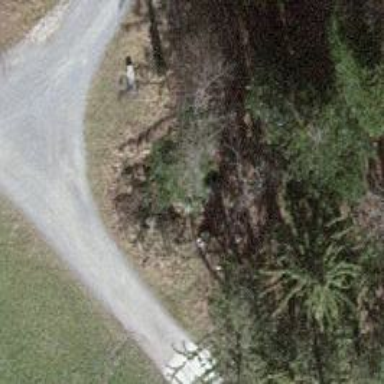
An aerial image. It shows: Brown bench.